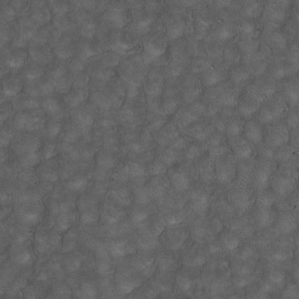
Label: non_frost